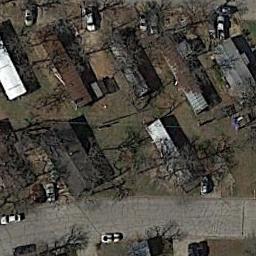
Label: residential